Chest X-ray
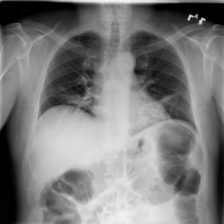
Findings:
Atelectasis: positive
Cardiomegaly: negative
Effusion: negative
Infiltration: negative
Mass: negative
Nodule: negative
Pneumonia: negative
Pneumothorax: negative
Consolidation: negative
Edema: negative
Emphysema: negative
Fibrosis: negative
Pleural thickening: negative
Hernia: negative